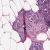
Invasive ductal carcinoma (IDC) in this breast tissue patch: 0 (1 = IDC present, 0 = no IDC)